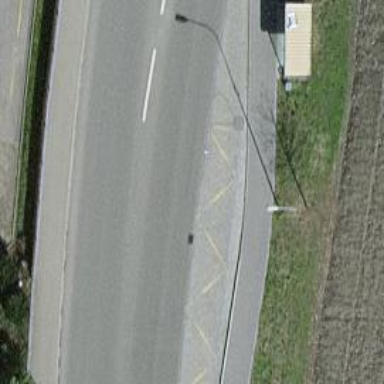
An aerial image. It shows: Bus stop with shelter. It is platform for public transport.